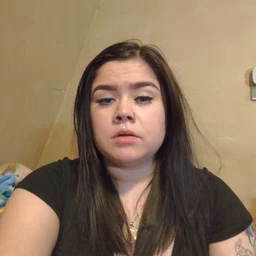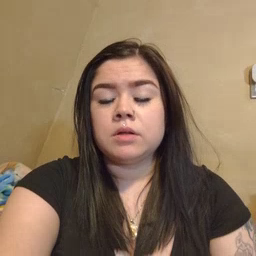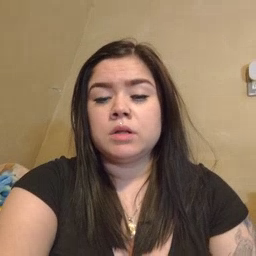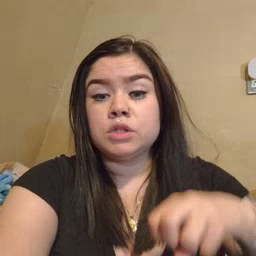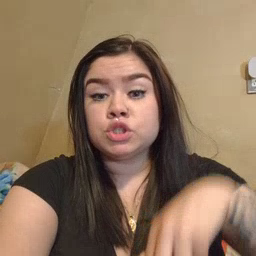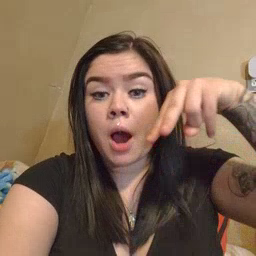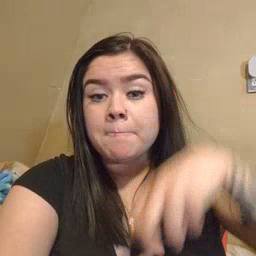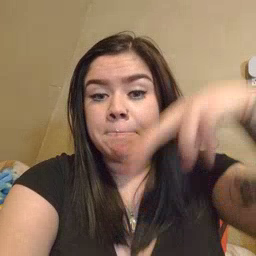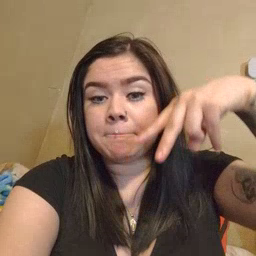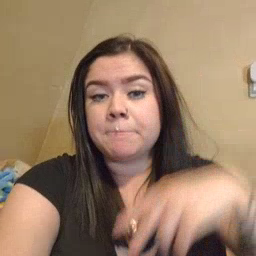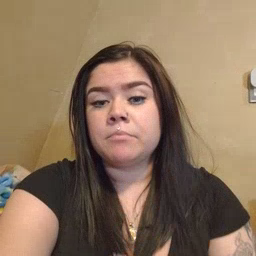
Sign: jump